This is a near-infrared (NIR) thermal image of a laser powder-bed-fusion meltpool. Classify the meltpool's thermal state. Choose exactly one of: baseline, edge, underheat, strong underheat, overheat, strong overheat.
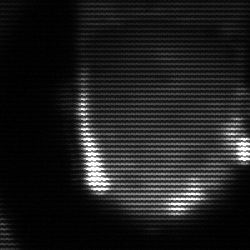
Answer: baseline